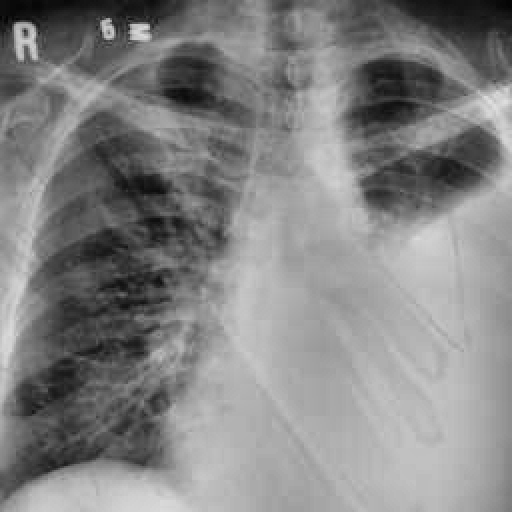
Finding: TUBERCULOSIS